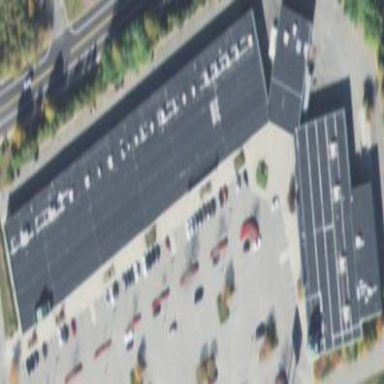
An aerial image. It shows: Commercial building.